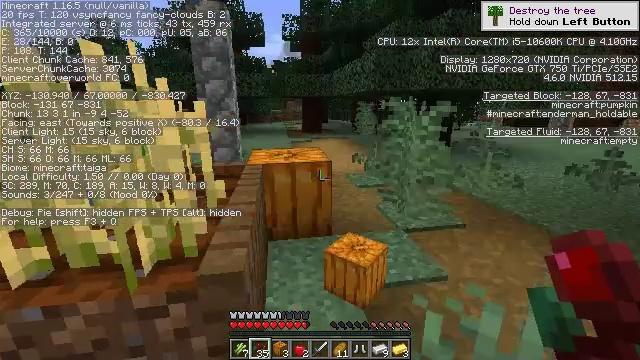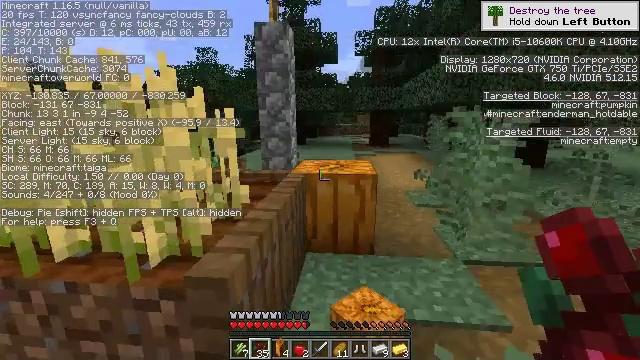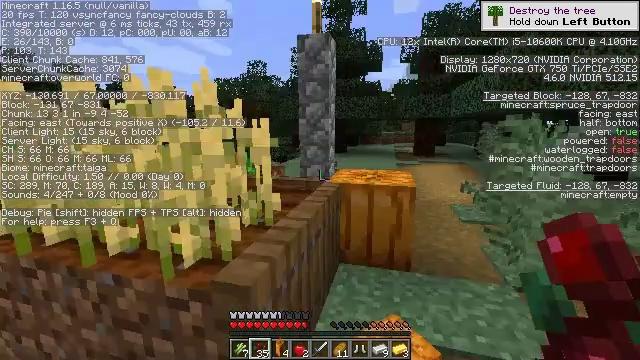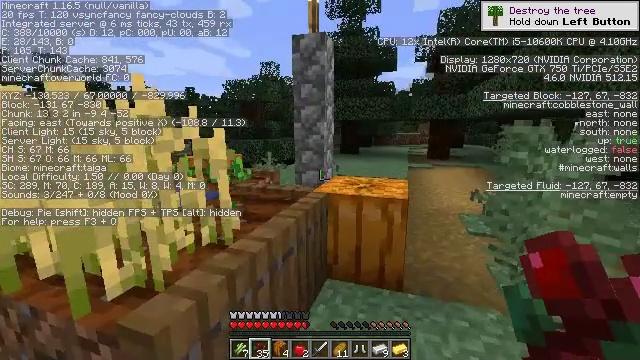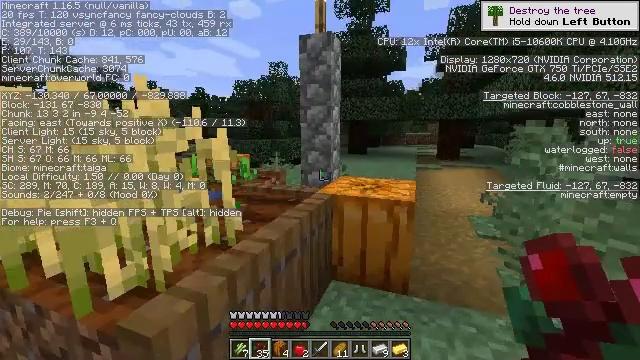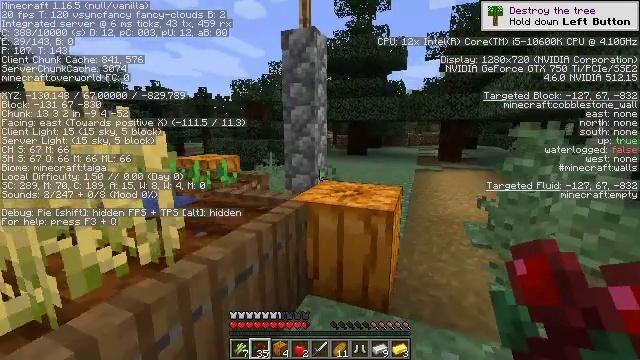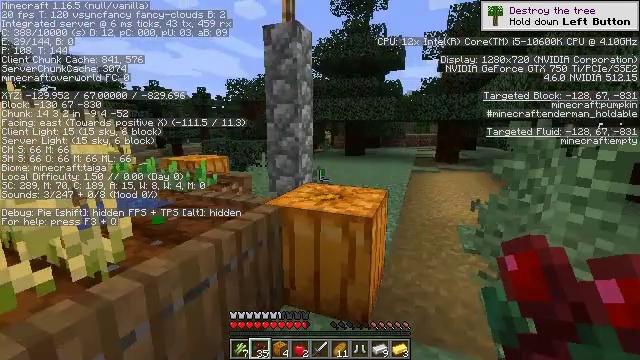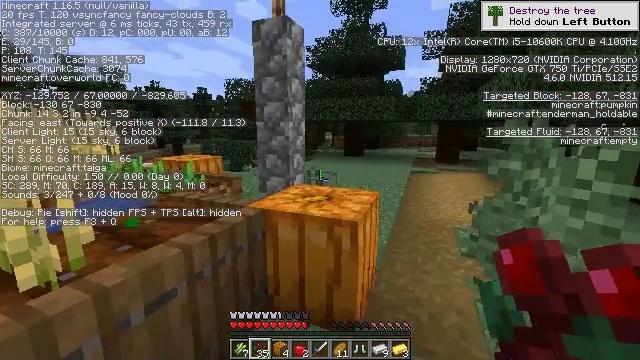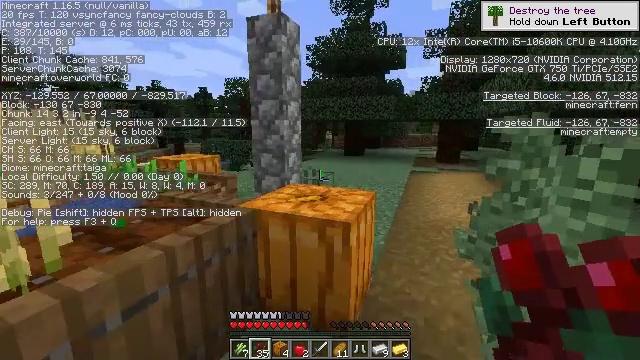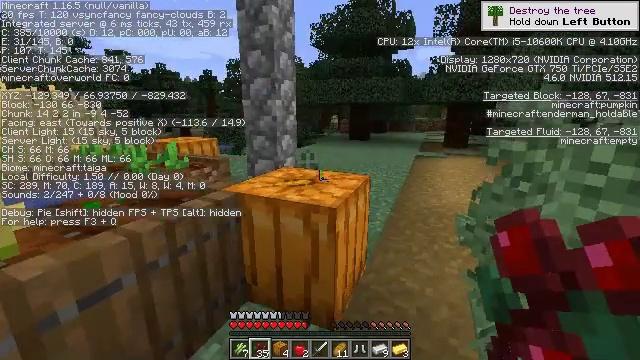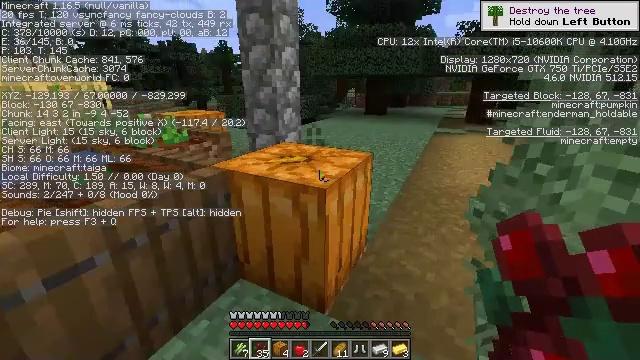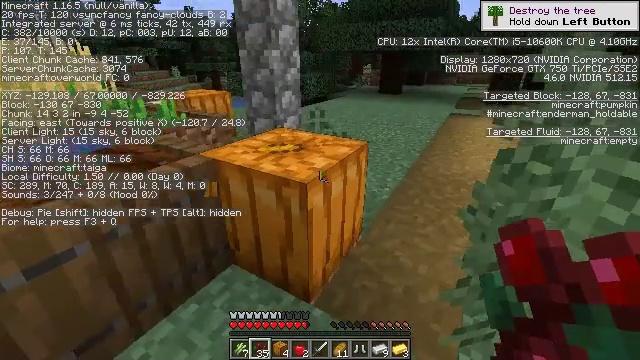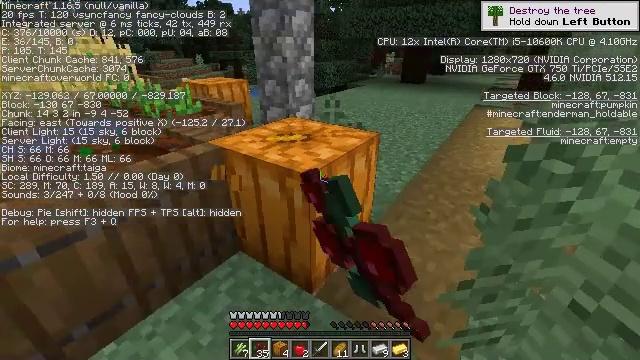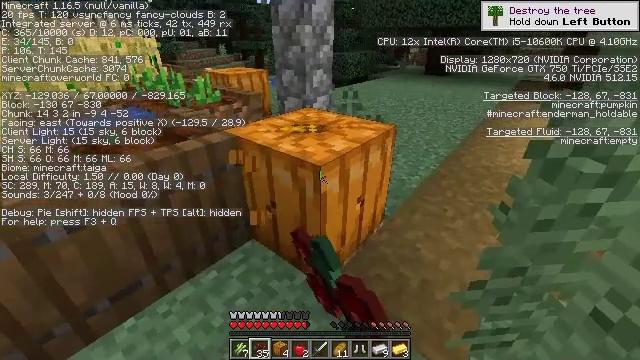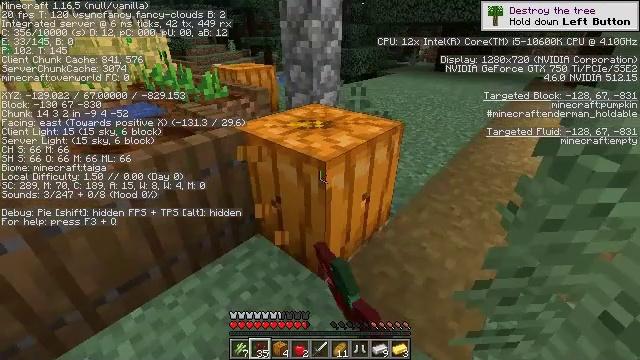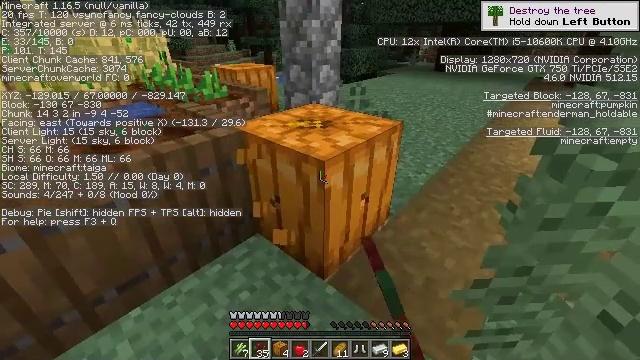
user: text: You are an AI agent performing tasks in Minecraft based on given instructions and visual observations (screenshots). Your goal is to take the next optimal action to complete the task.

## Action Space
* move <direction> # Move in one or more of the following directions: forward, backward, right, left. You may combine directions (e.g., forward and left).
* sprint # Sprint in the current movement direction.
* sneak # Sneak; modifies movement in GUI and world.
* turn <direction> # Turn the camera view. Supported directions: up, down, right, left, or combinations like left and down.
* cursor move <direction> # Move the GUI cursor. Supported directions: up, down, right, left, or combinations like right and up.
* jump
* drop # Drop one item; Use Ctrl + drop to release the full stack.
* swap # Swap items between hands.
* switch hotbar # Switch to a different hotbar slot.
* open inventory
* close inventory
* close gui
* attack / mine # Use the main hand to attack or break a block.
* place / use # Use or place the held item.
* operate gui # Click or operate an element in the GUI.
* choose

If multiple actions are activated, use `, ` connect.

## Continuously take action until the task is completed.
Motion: motion action
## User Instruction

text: Collect the pumpkin by holding left button.
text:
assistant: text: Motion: move forward and move right, turn left and up
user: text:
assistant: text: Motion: move forward and move right, turn left and up
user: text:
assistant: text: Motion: move forward and move right, turn left
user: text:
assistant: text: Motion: move forward and move right, turn left
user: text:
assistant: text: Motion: move forward and move right
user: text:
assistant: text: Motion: move forward and move right
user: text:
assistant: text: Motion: move forward and move right
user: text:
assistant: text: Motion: move forward and move right
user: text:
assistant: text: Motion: move forward and move right, turn left and down
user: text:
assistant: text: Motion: move right, turn left and down
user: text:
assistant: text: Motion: turn left and down, attack / mine
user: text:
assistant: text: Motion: turn left and down, attack / mine
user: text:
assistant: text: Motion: turn left and down, attack / mine
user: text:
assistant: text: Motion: turn left, attack / mine
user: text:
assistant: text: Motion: attack / mine
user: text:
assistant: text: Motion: attack / mine
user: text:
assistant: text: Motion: attack / mine
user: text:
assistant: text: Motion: attack / mine
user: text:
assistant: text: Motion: attack / mine
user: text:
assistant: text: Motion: attack / mine
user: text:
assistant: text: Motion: attack / mine
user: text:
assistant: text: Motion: attack / mine
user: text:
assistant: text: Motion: attack / mine
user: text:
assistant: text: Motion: attack / mine
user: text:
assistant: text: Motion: attack / mine
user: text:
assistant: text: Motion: attack / mine
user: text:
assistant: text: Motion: attack / mine
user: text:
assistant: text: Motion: attack / mine
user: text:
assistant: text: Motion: attack / mine
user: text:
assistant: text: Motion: attack / mine